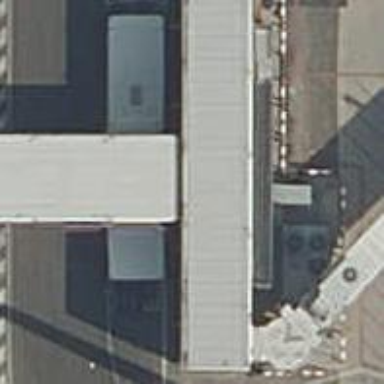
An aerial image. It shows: Airport gate.